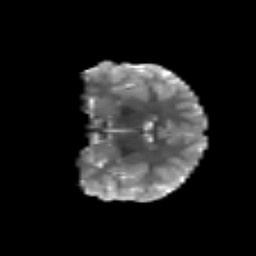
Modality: T2w
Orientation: coronal
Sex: male
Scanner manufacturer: siemens
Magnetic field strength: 3 T
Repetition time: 5 s
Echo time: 0.071 s